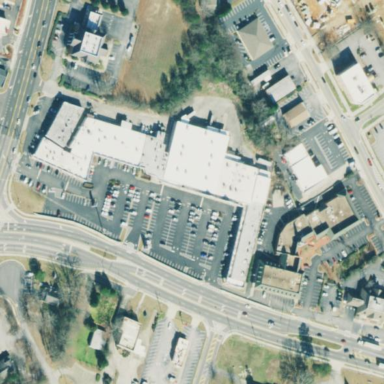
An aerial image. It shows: Retail building.